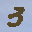
Label: 3